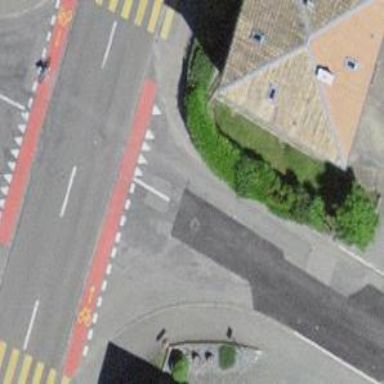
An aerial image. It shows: Unmarked road crossing.